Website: lowes
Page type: payment
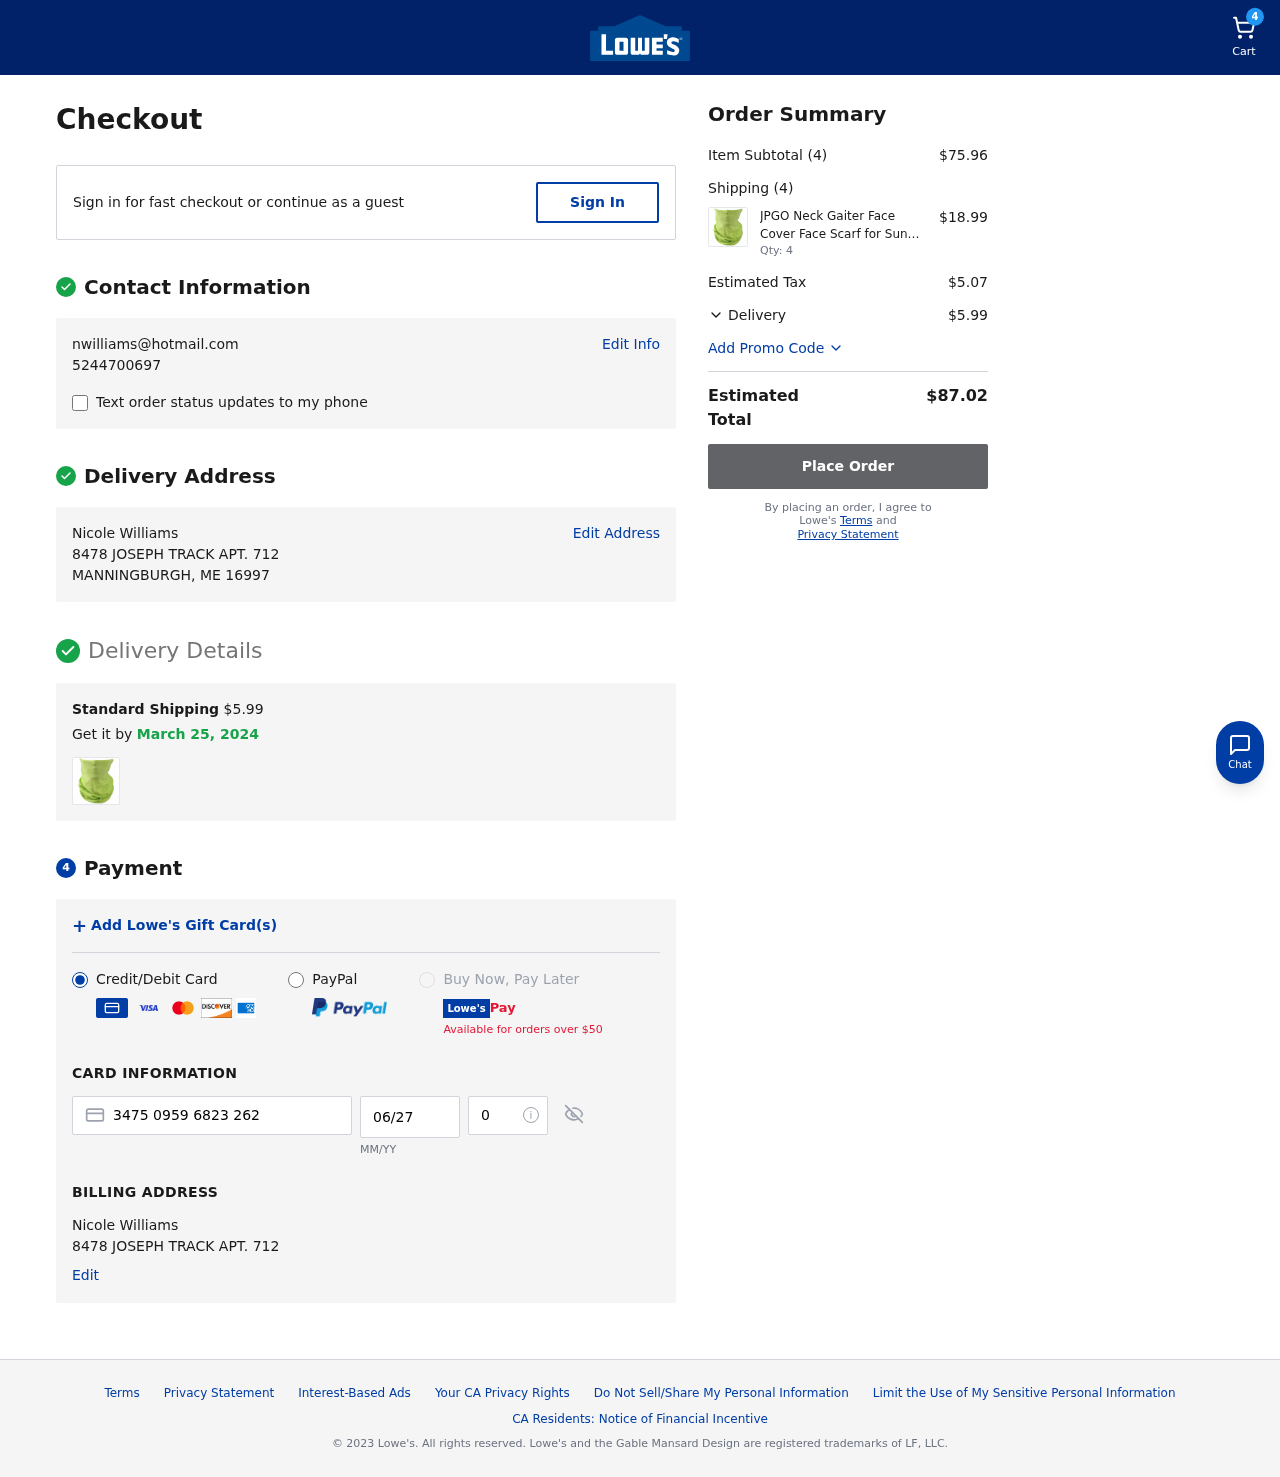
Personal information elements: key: PII_CARD_CVV
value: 0505
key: PII_CARD_EXPIRY
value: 06/27
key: PII_CARD_NUMBER
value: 3475 0959 6823 262
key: PII_EMAIL
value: nwilliams@hotmail.com
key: PII_FULLNAME
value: Nicole Williams
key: PII_FULLNAME2
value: Nicole Williams
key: PII_PHONE
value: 5244700697
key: PII_STREET
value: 8478 JOSEPH TRACK APT. 712
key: PII_STREET2
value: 8478 JOSEPH TRACK APT. 712
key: PII_CITY_STATE_ZIP
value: MANNINGBURGH, ME 16997
Product elements: key: PRODUCT1_NAME
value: JPGO Neck Gaiter Face Cover Face Scarf for Sun Protection Washable Reusable Balaclava Bandana 1 Piec
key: PRODUCT1_PRICE
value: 18.99
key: PRODUCT1_QUANTITY
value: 4
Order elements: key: ORDER_NUM_ITEMS
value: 4
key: ORDER_SHIPPING_COST
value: $5.99
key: ORDER_DELIVERY_DATE
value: March 25, 2024
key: ORDER_SUBTOTAL
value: $75.96
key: ORDER_NUM_ITEMS2
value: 4
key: ORDER_TAX
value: $5.07
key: ORDER_SHIPPING_COST2
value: $5.99
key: ORDER_TOTAL
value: $87.02